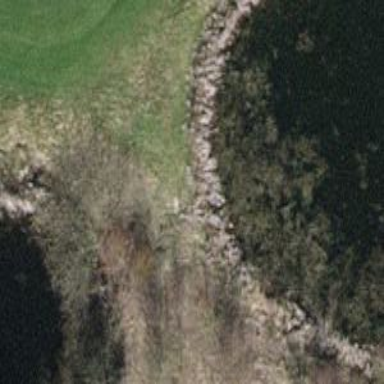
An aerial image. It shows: Golf course feature - water hazard.